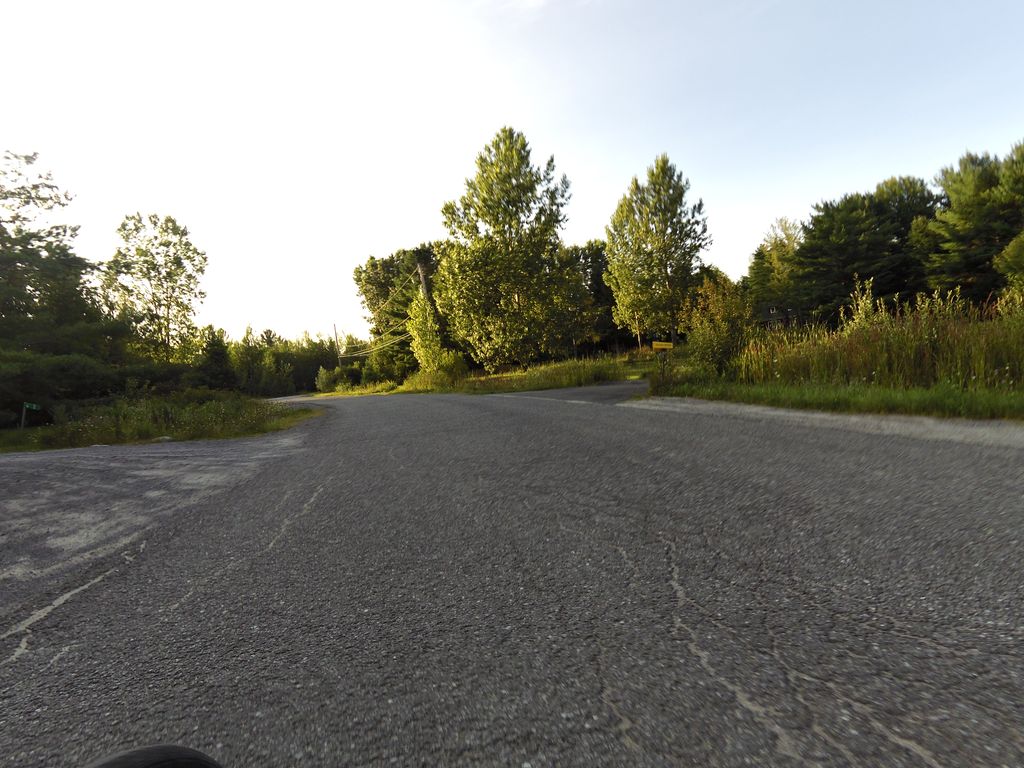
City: ottawa-gatineau